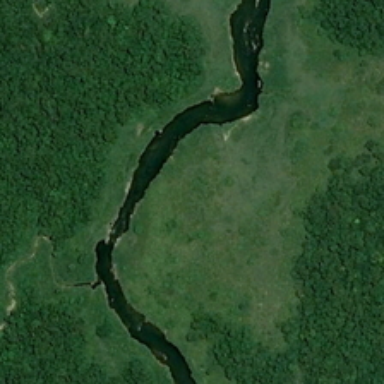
A long river flows through the land .